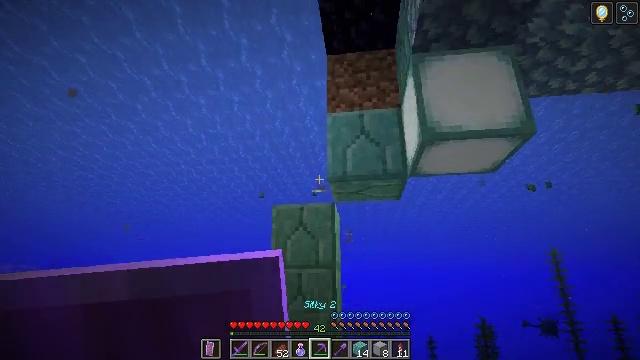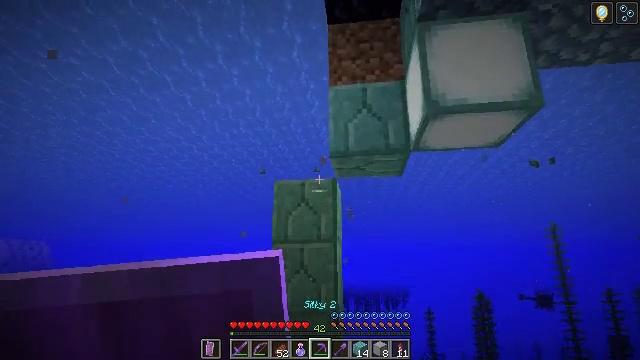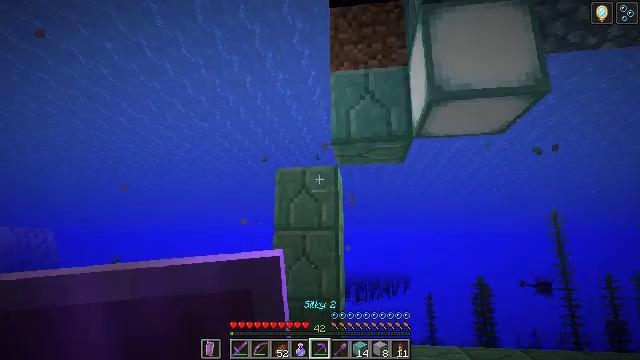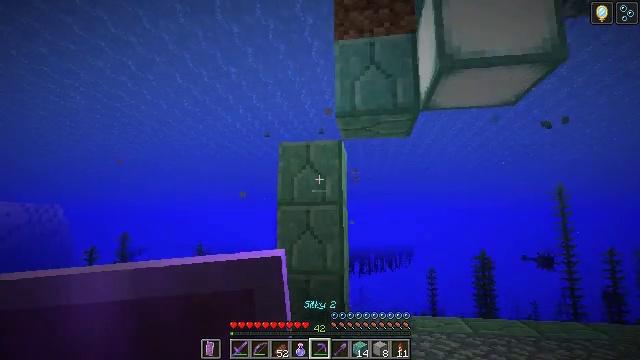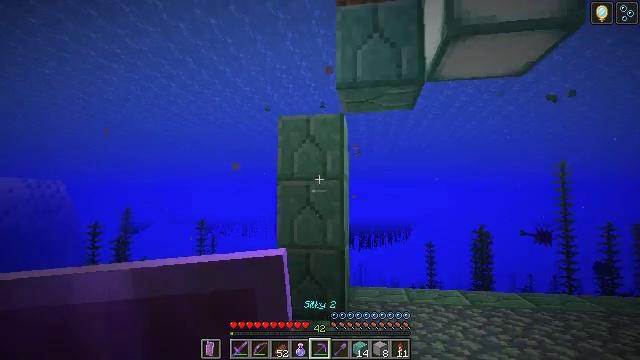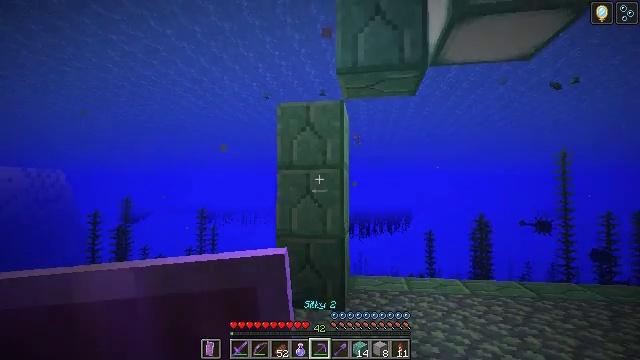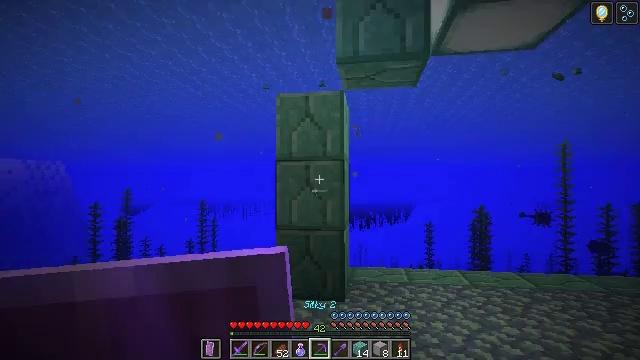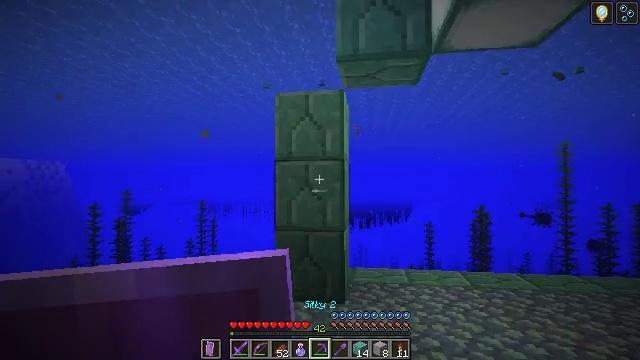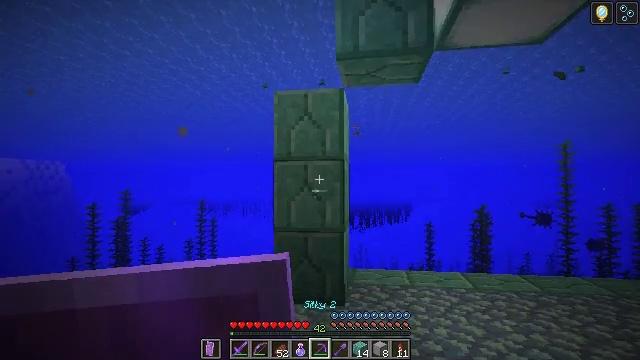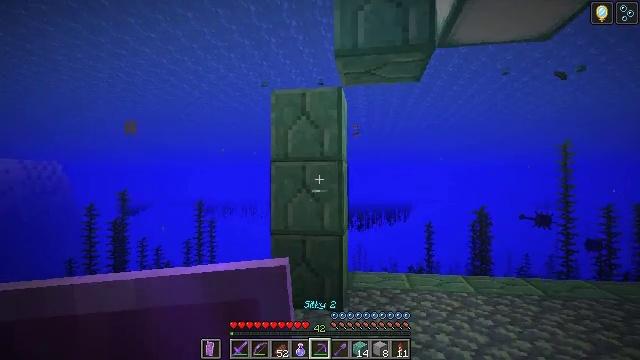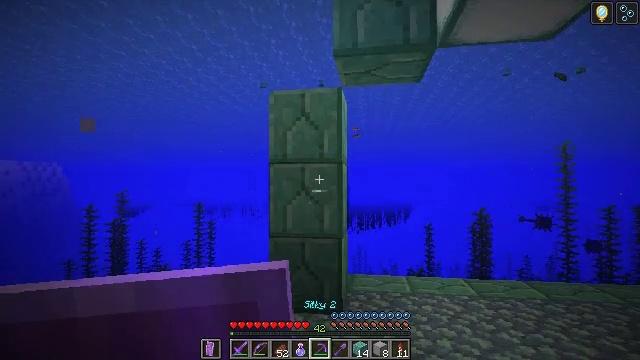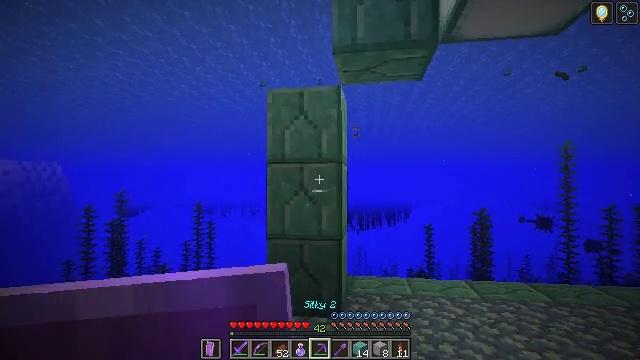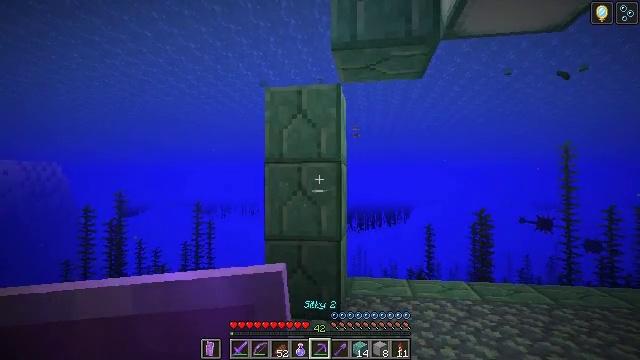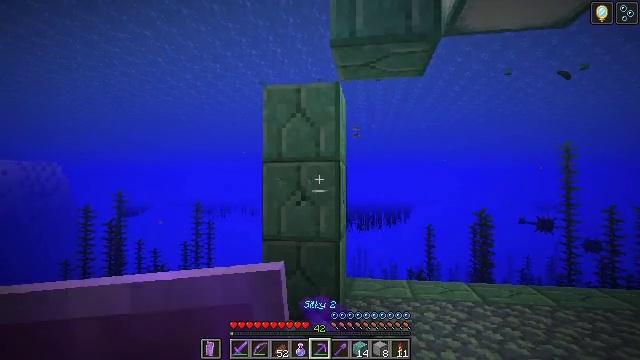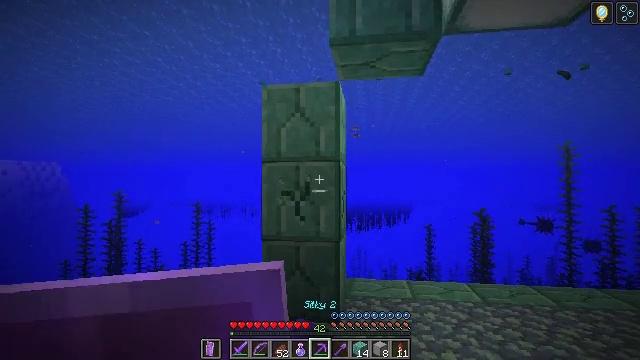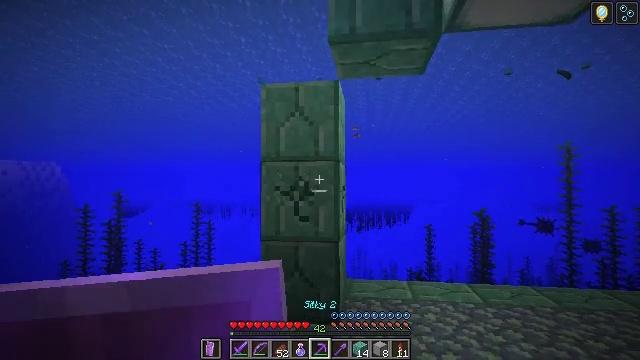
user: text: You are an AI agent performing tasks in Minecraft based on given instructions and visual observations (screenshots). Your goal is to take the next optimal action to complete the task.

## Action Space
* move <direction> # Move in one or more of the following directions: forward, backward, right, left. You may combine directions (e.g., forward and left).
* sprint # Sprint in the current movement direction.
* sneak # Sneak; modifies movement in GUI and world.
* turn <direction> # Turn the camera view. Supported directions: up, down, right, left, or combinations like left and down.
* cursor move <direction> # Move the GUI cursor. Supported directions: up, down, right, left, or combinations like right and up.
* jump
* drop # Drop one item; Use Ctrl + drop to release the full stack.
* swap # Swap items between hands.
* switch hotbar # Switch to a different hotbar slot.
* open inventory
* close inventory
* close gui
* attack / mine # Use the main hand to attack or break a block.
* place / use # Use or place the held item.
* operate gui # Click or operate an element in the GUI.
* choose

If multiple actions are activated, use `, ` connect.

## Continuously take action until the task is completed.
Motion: motion action
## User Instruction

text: Gather prismarine bricks with a pickaxe.
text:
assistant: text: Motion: move forward, turn down
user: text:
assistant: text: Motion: move forward, turn down, attack / mine
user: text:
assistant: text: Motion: move forward, turn down, attack / mine
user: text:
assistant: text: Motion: move forward, turn down, attack / mine
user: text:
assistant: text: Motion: move forward, turn down, attack / mine
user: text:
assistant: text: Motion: move forward, turn down, attack / mine
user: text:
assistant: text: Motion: move forward, attack / mine
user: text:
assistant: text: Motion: move forward, attack / mine
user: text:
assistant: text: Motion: move forward, attack / mine
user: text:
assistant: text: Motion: move forward, attack / mine
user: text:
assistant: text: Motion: attack / mine
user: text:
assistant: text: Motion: attack / mine
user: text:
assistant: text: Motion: attack / mine
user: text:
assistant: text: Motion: attack / mine
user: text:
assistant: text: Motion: move forward, attack / mine
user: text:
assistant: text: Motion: move forward, attack / mine
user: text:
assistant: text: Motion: move forward, attack / mine
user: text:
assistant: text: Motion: move forward, attack / mine
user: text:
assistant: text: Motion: move forward, attack / mine
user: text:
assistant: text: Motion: move forward, attack / mine
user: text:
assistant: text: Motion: attack / mine
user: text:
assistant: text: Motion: turn down, attack / mine
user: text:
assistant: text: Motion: attack / mine
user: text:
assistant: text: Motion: attack / mine
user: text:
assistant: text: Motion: move forward, attack / mine
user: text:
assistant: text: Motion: move forward, attack / mine
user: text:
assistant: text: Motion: move forward, attack / mine
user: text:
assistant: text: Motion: move forward, turn left and up, attack / mine
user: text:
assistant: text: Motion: move forward, turn left and up, attack / mine
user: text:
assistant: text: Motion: move forward, attack / mine